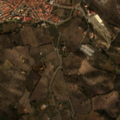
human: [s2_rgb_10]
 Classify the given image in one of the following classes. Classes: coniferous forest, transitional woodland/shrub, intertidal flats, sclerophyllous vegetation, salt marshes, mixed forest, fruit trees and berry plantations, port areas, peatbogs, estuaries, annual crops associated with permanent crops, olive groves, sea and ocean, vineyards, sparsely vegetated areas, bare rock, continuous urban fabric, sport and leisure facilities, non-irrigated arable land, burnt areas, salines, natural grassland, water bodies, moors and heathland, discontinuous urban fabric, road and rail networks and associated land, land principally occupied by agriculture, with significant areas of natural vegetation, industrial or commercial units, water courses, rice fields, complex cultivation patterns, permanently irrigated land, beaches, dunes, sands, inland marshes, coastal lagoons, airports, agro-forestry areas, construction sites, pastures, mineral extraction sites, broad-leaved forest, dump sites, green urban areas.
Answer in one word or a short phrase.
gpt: continuous urban fabric, annual crops associated with permanent crops, transitional woodland/shrub